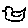
Label: bird